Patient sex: F
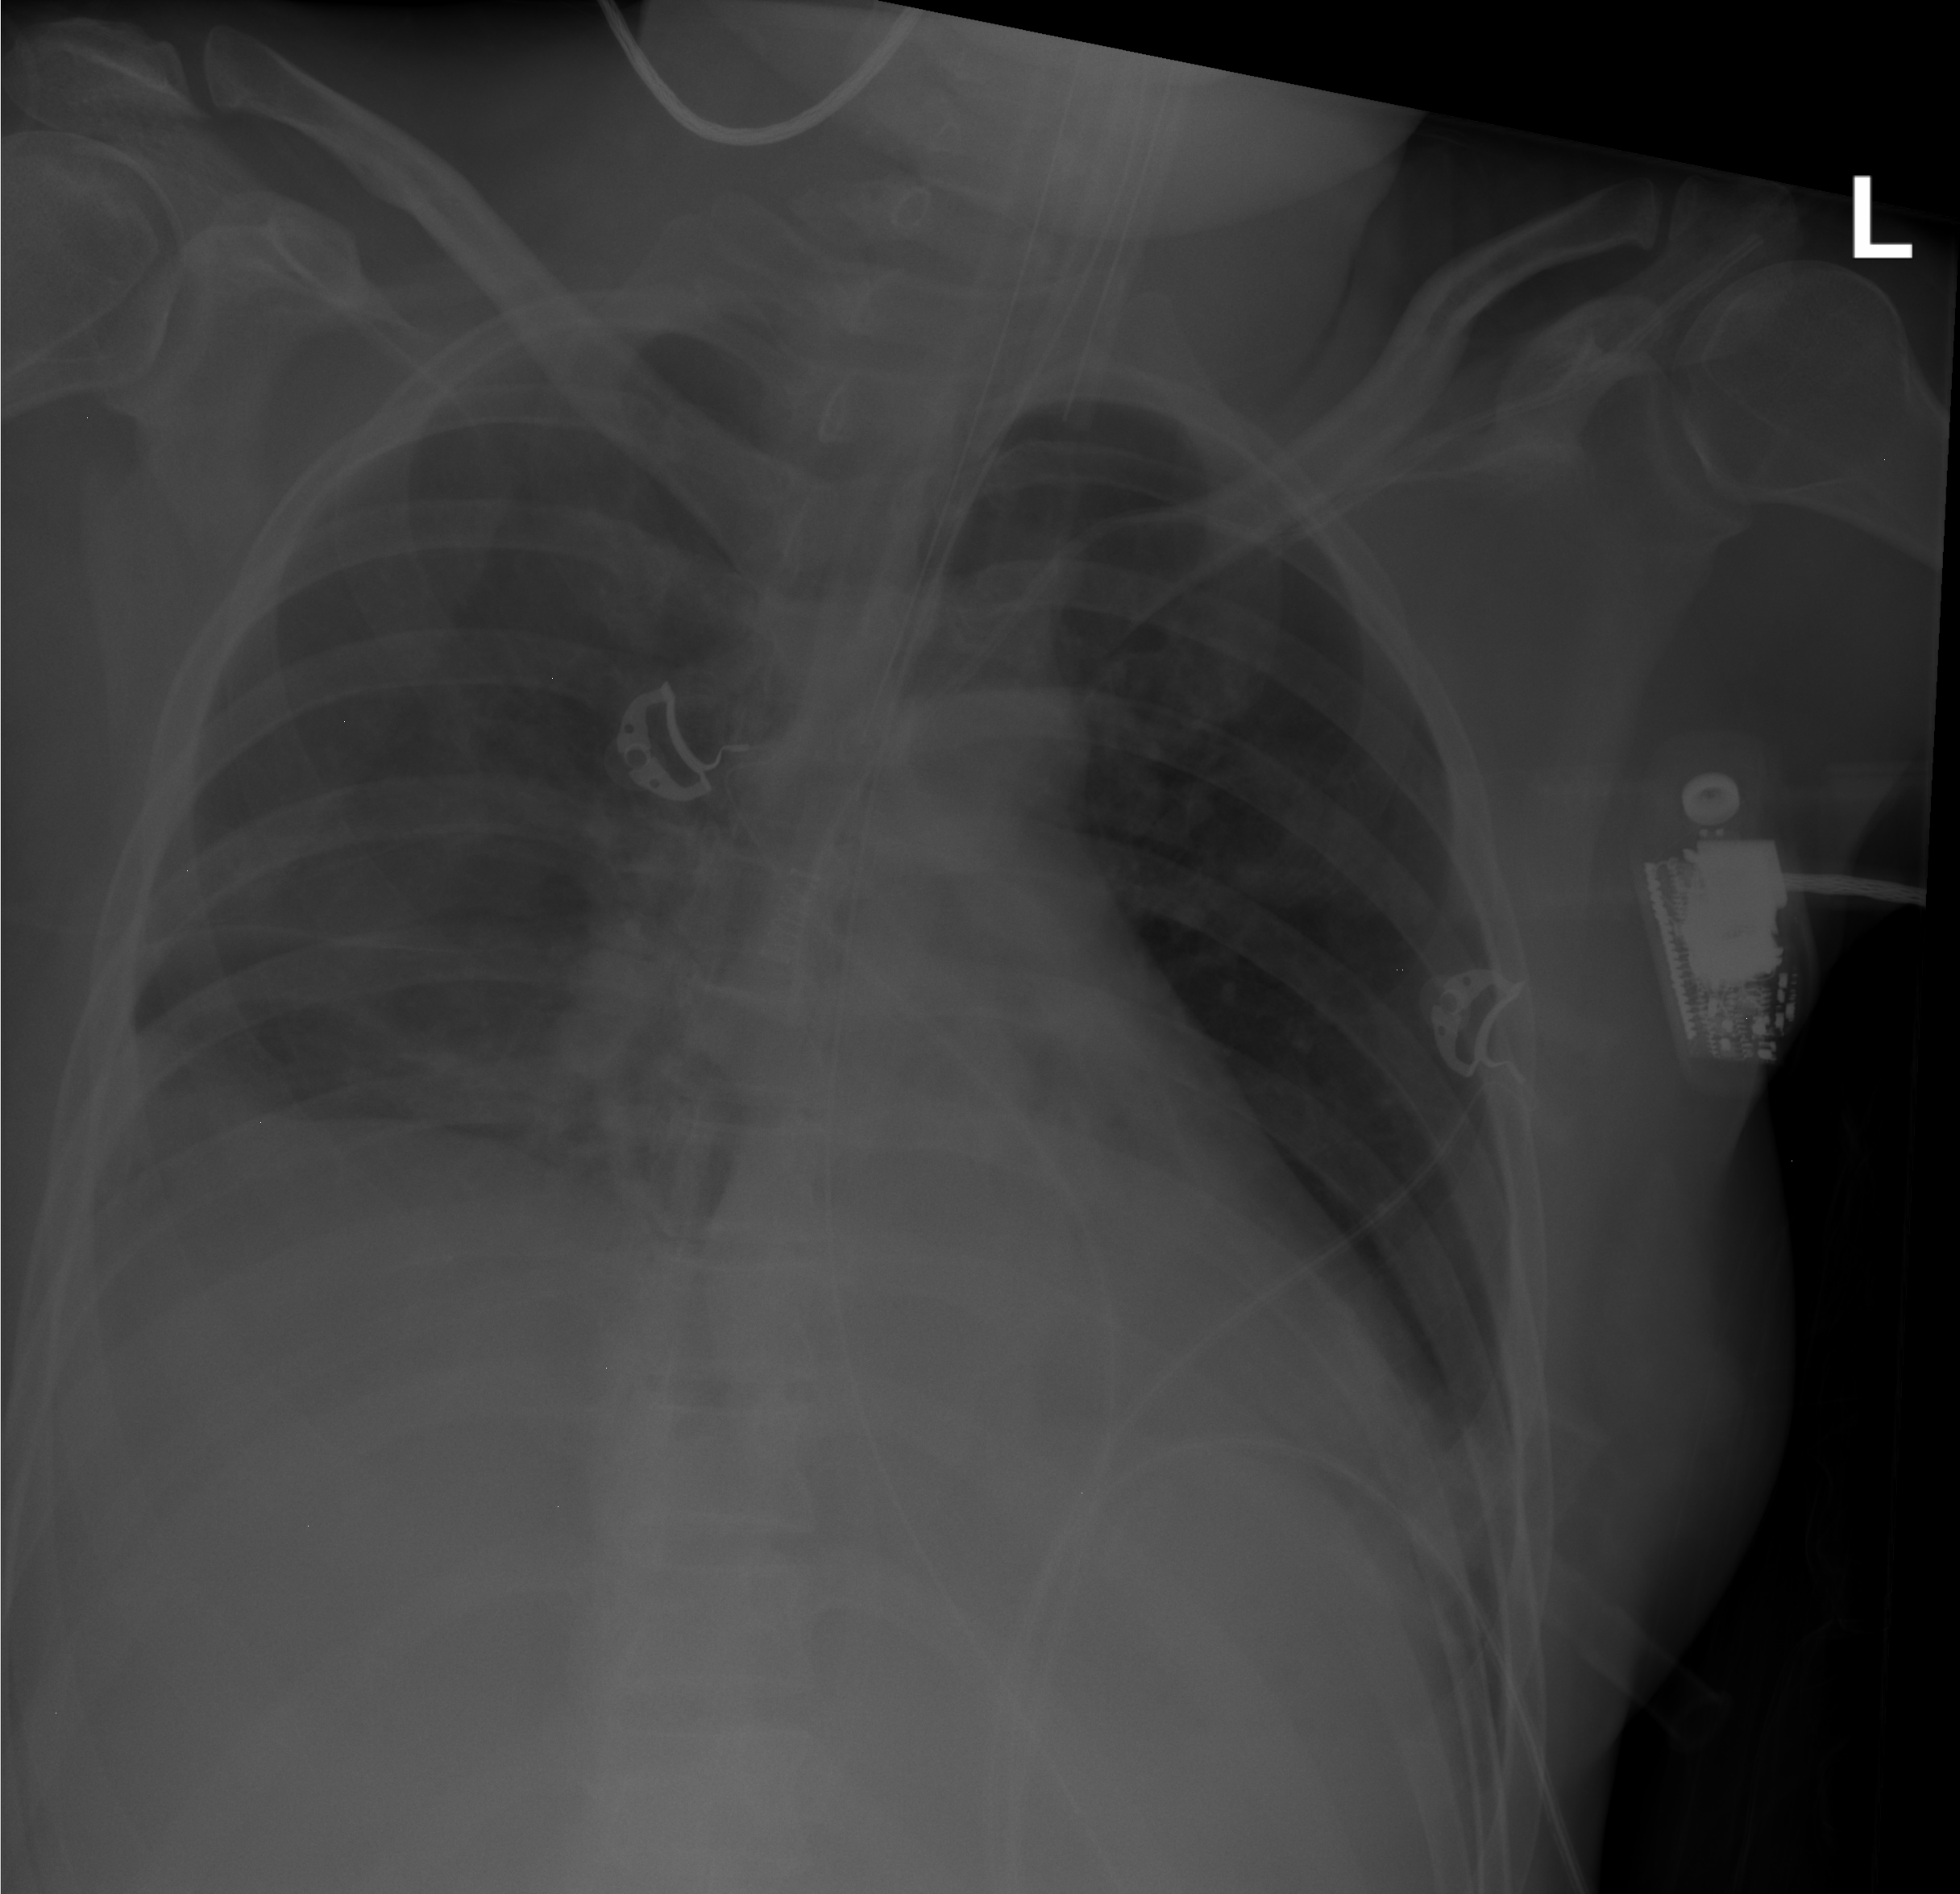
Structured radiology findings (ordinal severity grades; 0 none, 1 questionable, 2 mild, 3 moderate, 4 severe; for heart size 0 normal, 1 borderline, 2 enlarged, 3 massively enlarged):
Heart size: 0
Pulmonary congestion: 0
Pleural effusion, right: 2
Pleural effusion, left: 1
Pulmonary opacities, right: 0
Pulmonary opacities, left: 0
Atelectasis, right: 2
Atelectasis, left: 1